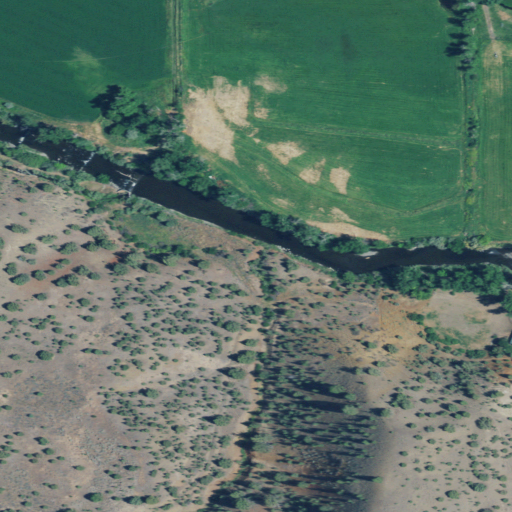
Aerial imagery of valley in Oregon named Red Gulch containing herbaceous wetlands, shrub, grassland, evergreen forest, woody wetlands, cultivated crops, and open development